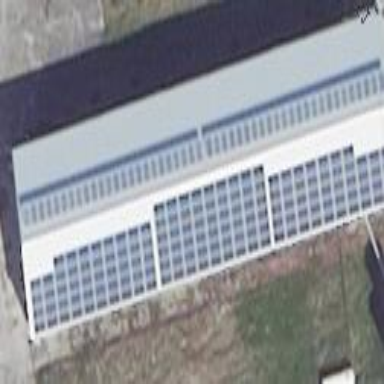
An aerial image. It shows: Gabled roof farm auxiliary building with grey roof. It has small solar photovoltaic panel generator installed along the orientation of the roof.